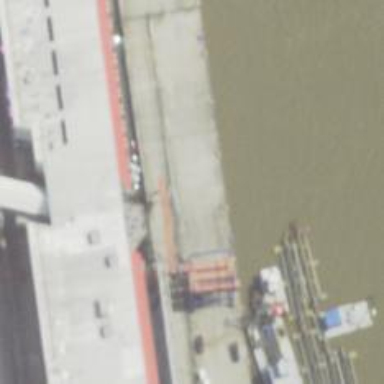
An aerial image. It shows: Ferry terminal.